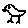
Label: bird